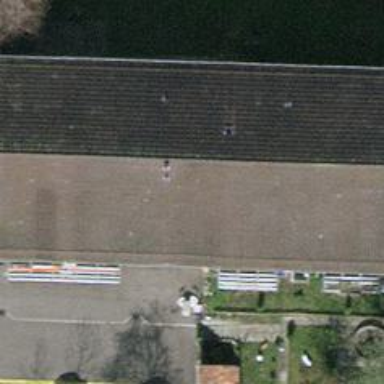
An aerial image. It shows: Apartments building with gabled tile roof.